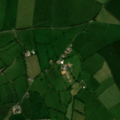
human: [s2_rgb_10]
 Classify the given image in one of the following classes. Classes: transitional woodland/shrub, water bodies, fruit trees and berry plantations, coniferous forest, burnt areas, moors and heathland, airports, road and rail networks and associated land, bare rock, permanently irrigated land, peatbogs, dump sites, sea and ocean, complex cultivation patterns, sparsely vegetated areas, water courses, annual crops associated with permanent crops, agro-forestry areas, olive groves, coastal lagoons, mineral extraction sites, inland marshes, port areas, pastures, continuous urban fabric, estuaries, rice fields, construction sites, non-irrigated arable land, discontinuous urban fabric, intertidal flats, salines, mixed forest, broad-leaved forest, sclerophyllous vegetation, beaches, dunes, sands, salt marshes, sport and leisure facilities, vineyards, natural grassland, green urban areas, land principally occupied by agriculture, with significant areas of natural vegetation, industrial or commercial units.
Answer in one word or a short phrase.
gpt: pastures, land principally occupied by agriculture, with significant areas of natural vegetation, coniferous forest